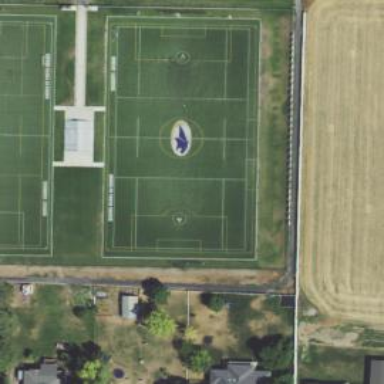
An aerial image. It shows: Artificial turf soccer pitch for leisure sports.